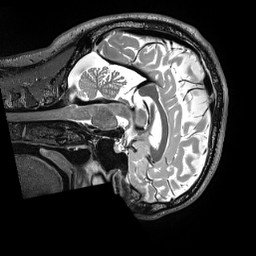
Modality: T2w
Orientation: sagittal
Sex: male
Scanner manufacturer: siemens
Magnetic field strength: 3 T
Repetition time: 3.2 s
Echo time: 0.564 s